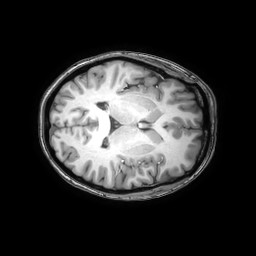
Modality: T1w
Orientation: axial
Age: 35
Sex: female
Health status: healthy
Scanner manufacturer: philips
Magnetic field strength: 3 T
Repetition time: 0.0079 s
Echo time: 0.0035 s